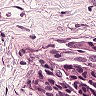
Metastatic tissue present: yes